Question: I'm using Bootstrap 3.
I need to center a text (h2) in a div with a background. I need that his background not 100% width.
I cannot center them in their column(s) (see screenshot of wrong behavoiur).

This is HTML:
'''
<div class="col-sm-6">
<div class="category-title">
<h2>{{ @value->category }}</h2>
</div>
</div>
'''
And this is the CSS:
'''
div.category-title{display:inline-block;
background-color:#E1001A;
padding:10px;
text-align:center;
margin:0 auto}
div.category-title > h2{color:#FFF;
text-align:center;
text-transform:uppercase;
font-size:200%;}
'''
Thank you
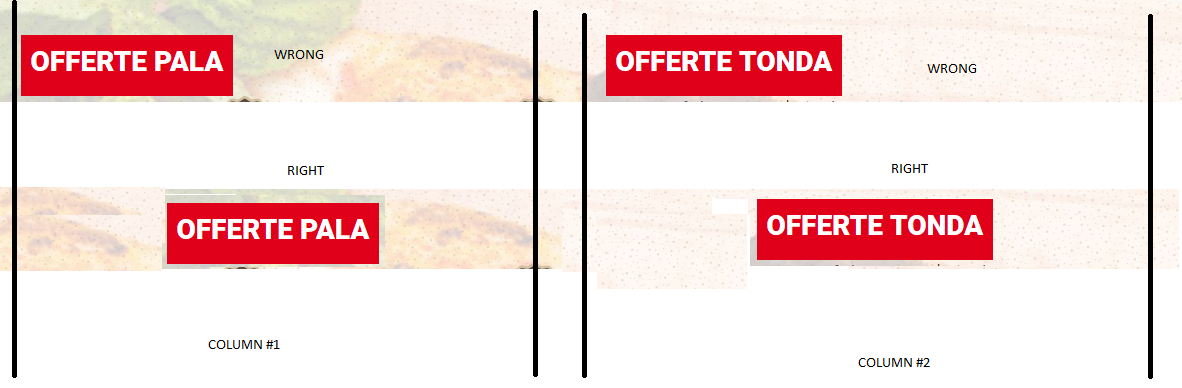
Answer: Add class 'text-center' to the parent element of 'category-title'
'''
div.category-title {
display: inline-block;
background-color: #E1001A;
padding: 10px;
margin: 0 auto
}
div.category-title > h2 {
color: #FFF;
text-transform: uppercase;
font-size: 200%;
}
'''
'''
<link href="https://cdnjs.cloudflare.com/ajax/libs/twitter-bootstrap/3.3.5/css/bootstrap.min.css" rel="stylesheet" />
<div class="container">
<div class="col-sm-6 text-center">
<div class="category-title">
<h2>Offerte Pala</h2>
</div>
</div>
<div class="col-sm-6 text-center">
<div class="category-title">
<h2>Offerte Pala</h2>
</div>
</div>
</div>
'''